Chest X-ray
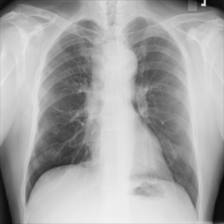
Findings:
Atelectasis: negative
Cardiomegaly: negative
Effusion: negative
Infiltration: negative
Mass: negative
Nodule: negative
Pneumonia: negative
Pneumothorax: negative
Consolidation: negative
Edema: negative
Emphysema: negative
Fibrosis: negative
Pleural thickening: negative
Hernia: negative